Question: I am trying to make a small image appear on my screen. I want it to be a small square. With the below code, it shows up as a long flat rectangle. I have attached a picture of what it looks like below.
'''
ImageView q1Image = (ImageView)findViewById(R.id.q1Image);
q1Image.setScaleType(ScaleType.FIT_XY);
'''
'''
<TableRow
android:id="@+id/row4"
android:layout_width="0dip"
android:layout_height="wrap_content"
android:layout_weight="1" >
<ImageView
android:id="@+id/q1Image"
android:layout_width="10dp"
android:layout_height="10dp"
android:layout_weight=".1"
android:textSize="8sp"
android:gravity="center_horizontal" />
'''

If I make the width and height equal to '50dp' each, the image gets bigger but is still a flat looking rectangle.
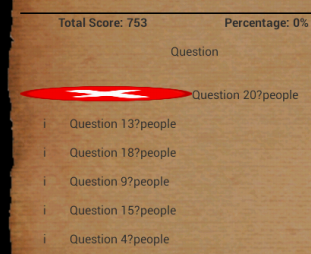
Answer: FIT_XY will stretch your image to fit all yout ImageView.
Use scale type fitCenter to preserve aspect ratio by placing the image in center if your ImageView
'''
q1Image.setScaleType(ScaleType.FIT_CENTER);
'''
Refer to <URL>
For other options.